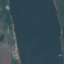
Land use / land cover: River